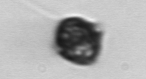
Label: Kryptoperidinium_triquetrum